Interaction volume radius: 5 \u00c5
Interaction volume height: 30 \u00c5
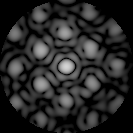
Disorder parameter: 0.3458